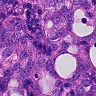
Metastatic tissue present: yes